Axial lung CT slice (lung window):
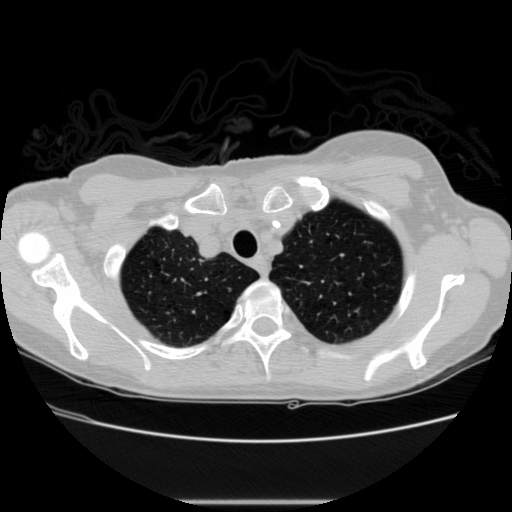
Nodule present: no